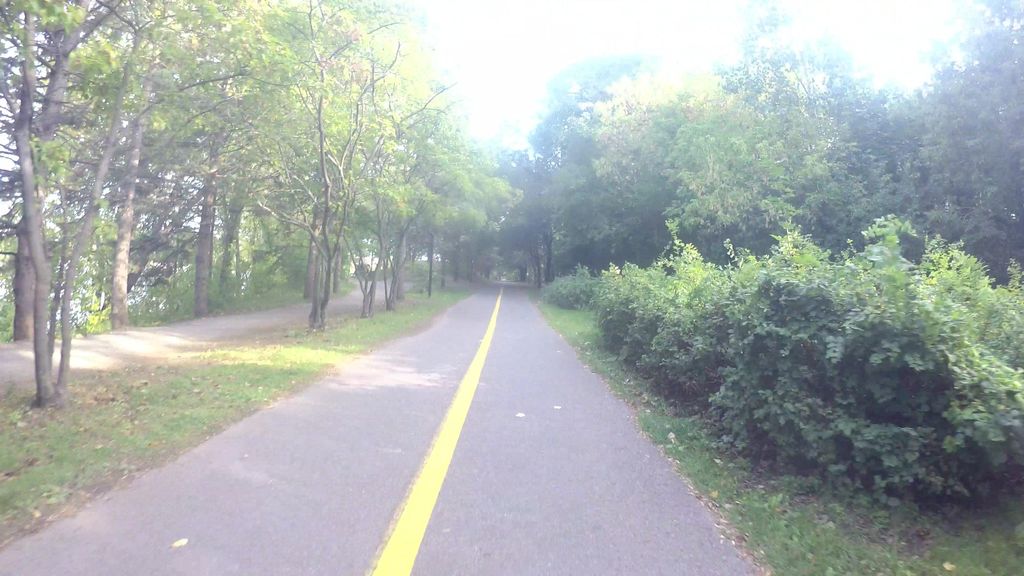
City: montreal